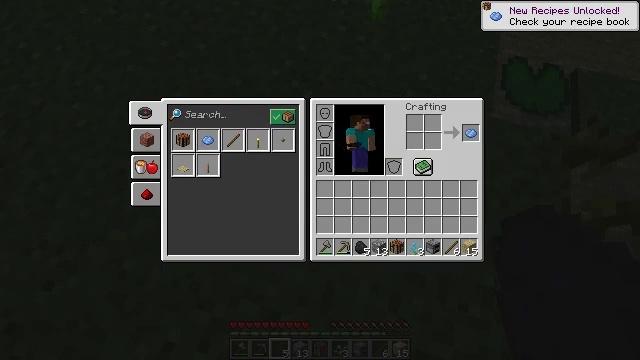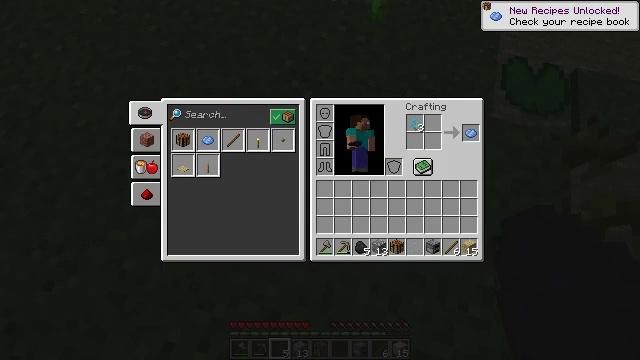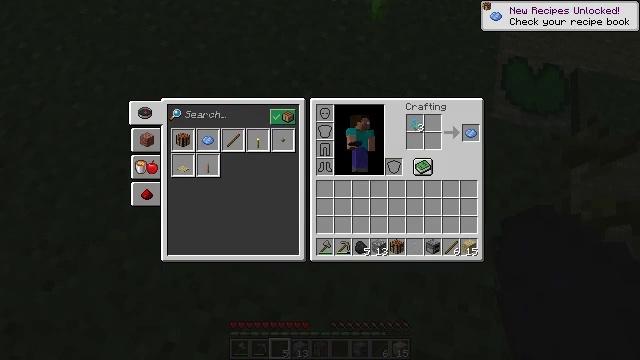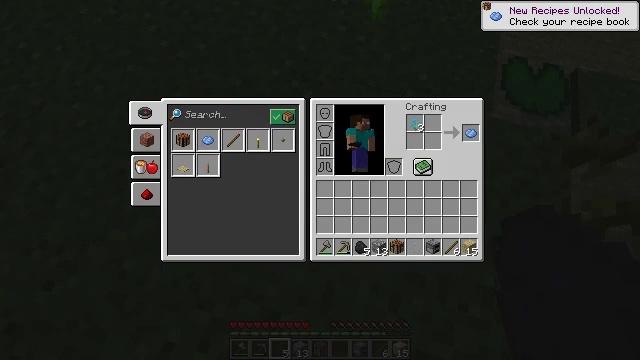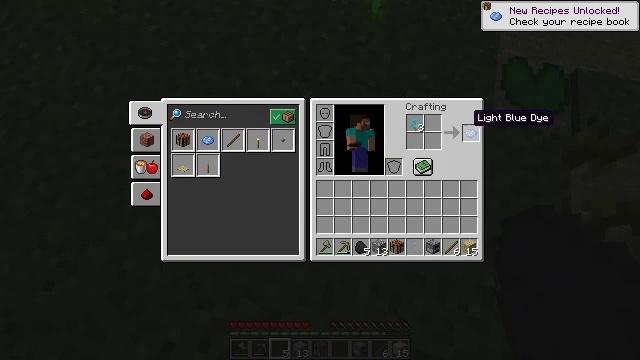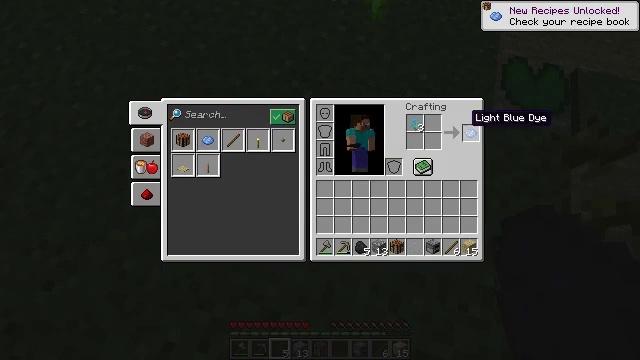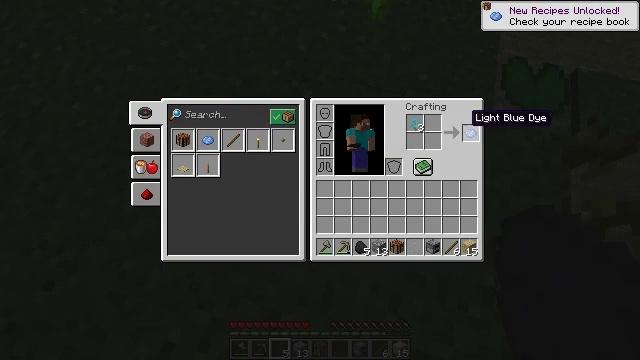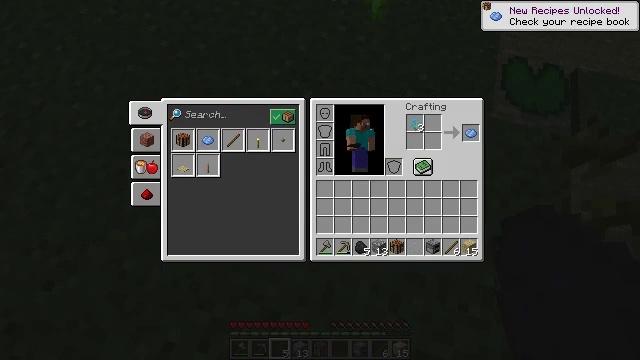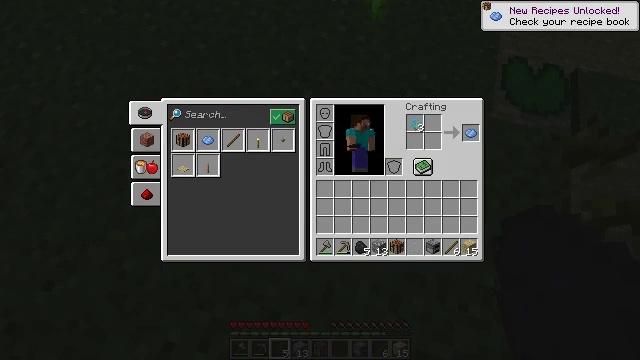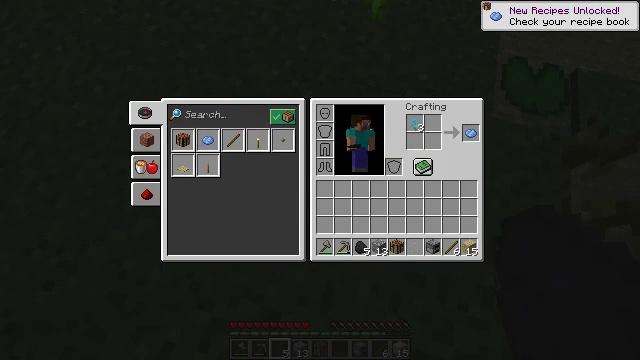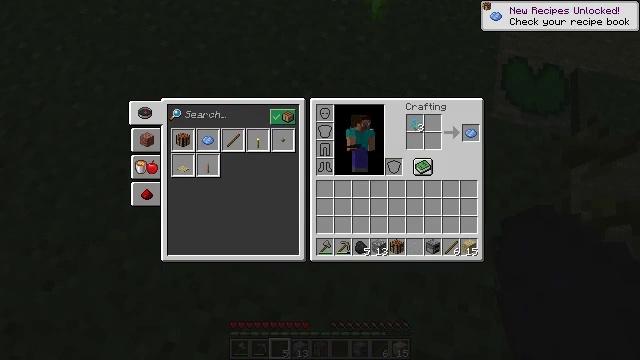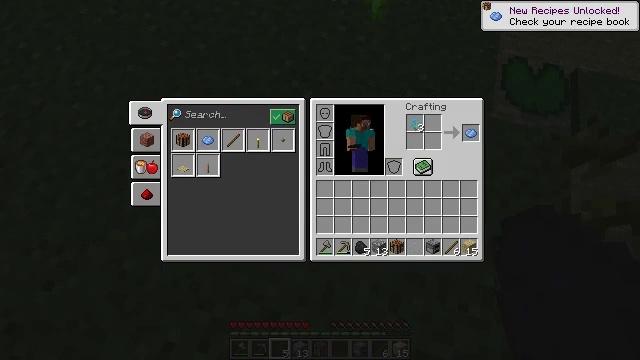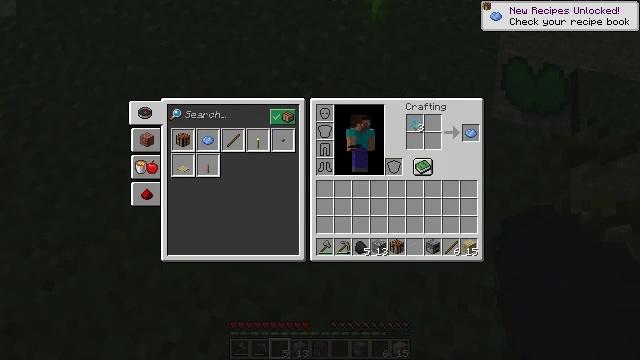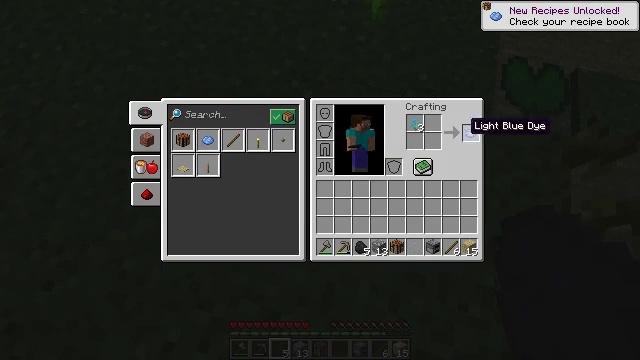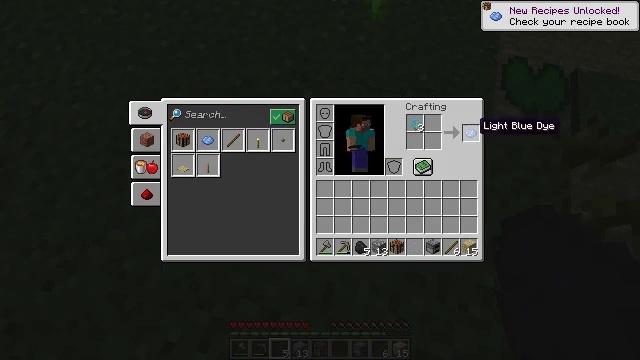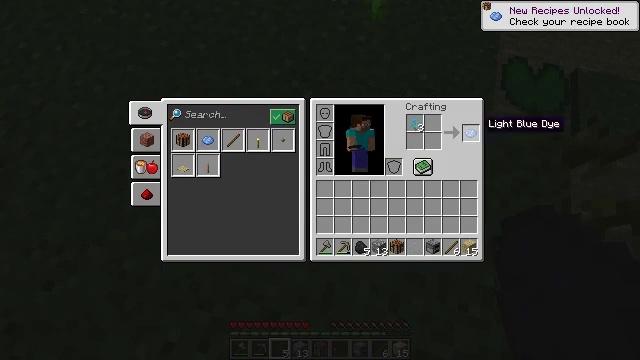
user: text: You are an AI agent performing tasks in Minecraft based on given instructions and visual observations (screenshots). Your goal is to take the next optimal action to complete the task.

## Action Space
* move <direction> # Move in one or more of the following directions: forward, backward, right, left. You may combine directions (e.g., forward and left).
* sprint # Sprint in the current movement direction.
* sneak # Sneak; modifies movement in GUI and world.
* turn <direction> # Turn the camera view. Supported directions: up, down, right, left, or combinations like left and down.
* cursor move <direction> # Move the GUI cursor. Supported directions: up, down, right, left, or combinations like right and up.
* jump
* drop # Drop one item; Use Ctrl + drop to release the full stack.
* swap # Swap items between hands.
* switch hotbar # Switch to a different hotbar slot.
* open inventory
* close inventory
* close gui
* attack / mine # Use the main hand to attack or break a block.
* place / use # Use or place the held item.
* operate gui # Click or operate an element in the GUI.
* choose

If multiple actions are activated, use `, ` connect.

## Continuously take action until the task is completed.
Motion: motion action
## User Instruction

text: Make light blue dye using the crafting interface.
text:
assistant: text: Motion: sneak
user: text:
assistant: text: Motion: sneak, cursor move left
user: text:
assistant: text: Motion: sneak, cursor move left
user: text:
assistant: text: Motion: sneak, cursor move left
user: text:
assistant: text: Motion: sneak
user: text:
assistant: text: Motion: sneak
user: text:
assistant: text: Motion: sneak
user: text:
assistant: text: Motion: sneak
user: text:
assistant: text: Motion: sneak, operate gui
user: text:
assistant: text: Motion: sneak, operate gui
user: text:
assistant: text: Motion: sneak
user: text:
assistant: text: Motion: sneak
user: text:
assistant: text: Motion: sneak
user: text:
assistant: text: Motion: sneak, cursor move right
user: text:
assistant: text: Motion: sneak
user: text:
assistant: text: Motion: sneak, operate gui
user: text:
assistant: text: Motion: sneak, operate gui
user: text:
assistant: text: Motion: sneak, operate gui
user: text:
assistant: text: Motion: sneak
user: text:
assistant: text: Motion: sneak
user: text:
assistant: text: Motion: sneak